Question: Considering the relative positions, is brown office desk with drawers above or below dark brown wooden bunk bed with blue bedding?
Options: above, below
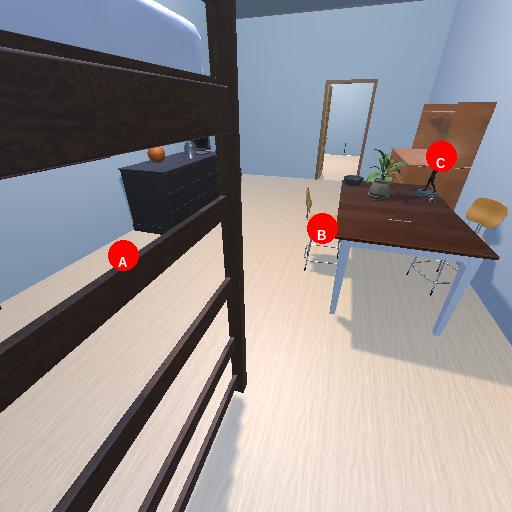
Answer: above